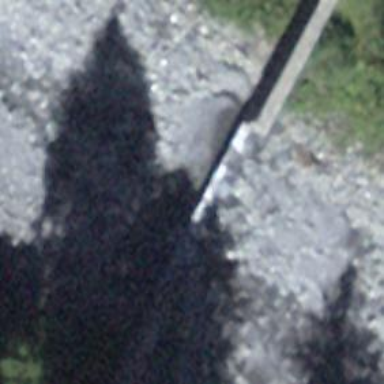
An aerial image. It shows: Check dam along waterway with retaining wall.